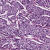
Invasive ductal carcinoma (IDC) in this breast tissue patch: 1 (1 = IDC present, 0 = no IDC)